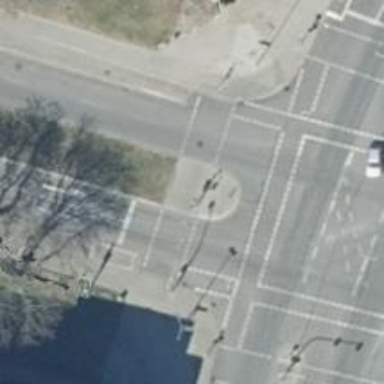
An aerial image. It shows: Crossing with traffic signals.